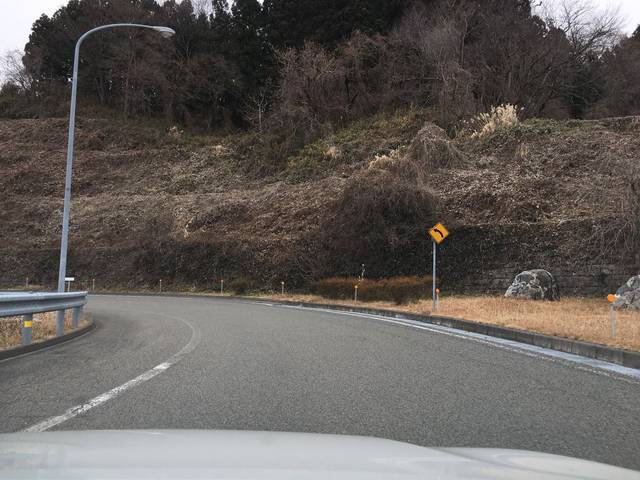
Region: Japan
Coordinates: 37.43, 140.484